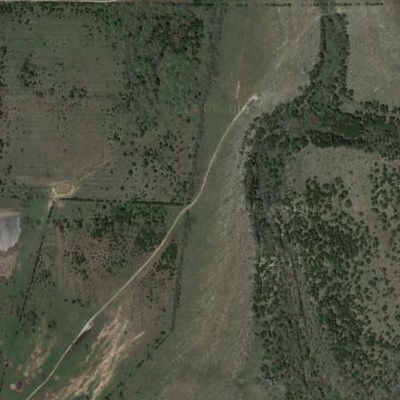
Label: Grass